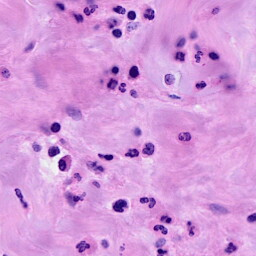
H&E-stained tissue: Breast